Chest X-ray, PA view. Patient: 65 years old, sex M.
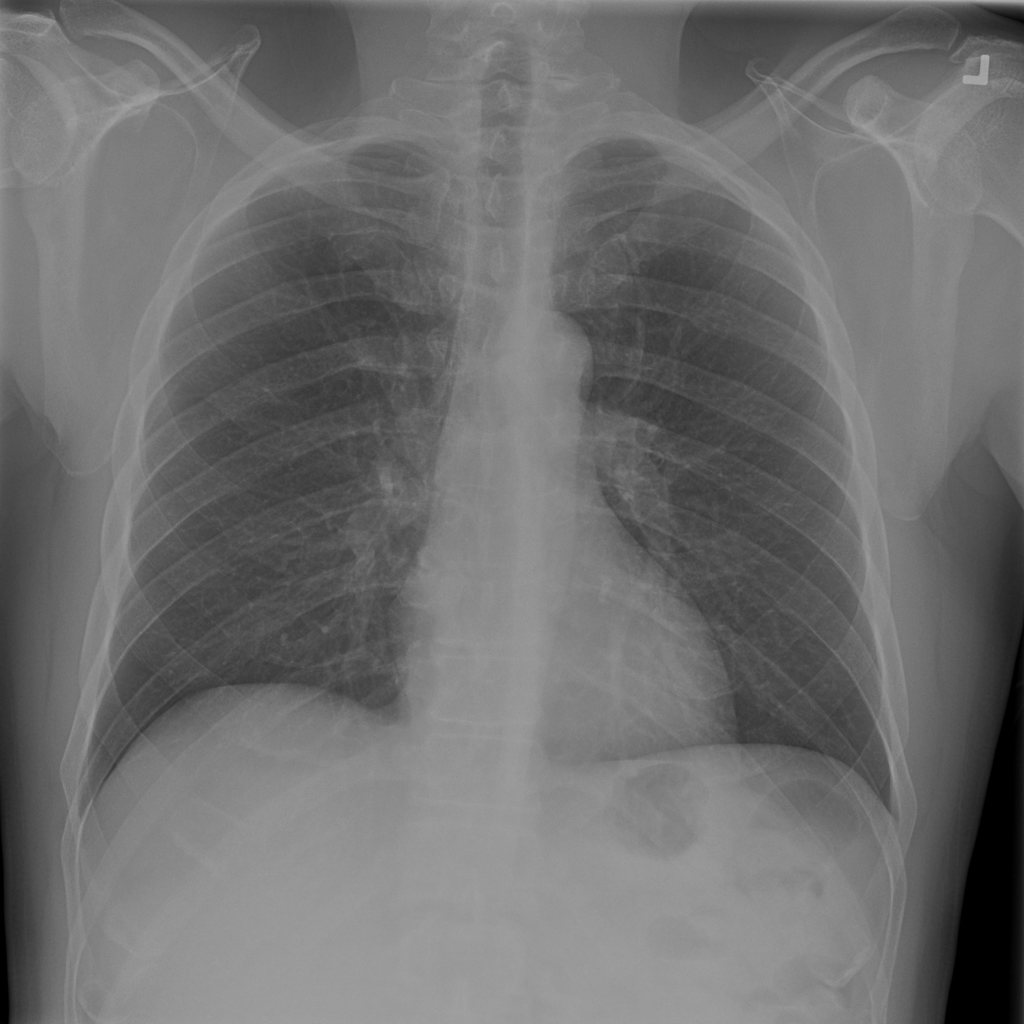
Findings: No Finding